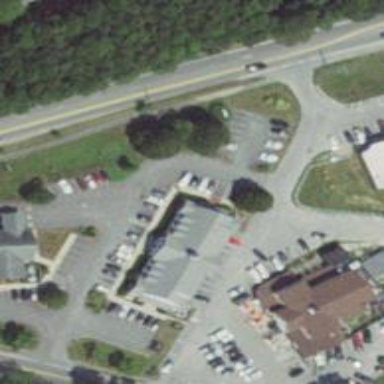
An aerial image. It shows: Parking space is available.